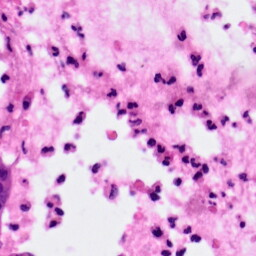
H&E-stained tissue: Pancreatic